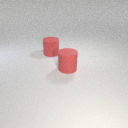
large red rubber cylinder to the left of large red rubber cylinder